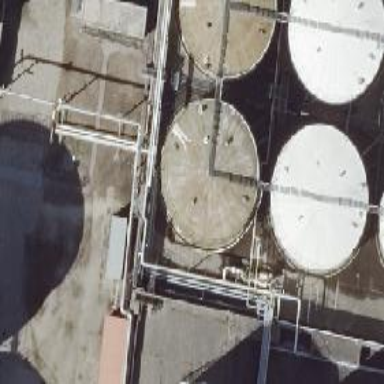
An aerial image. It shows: Storage tank which is man-made.